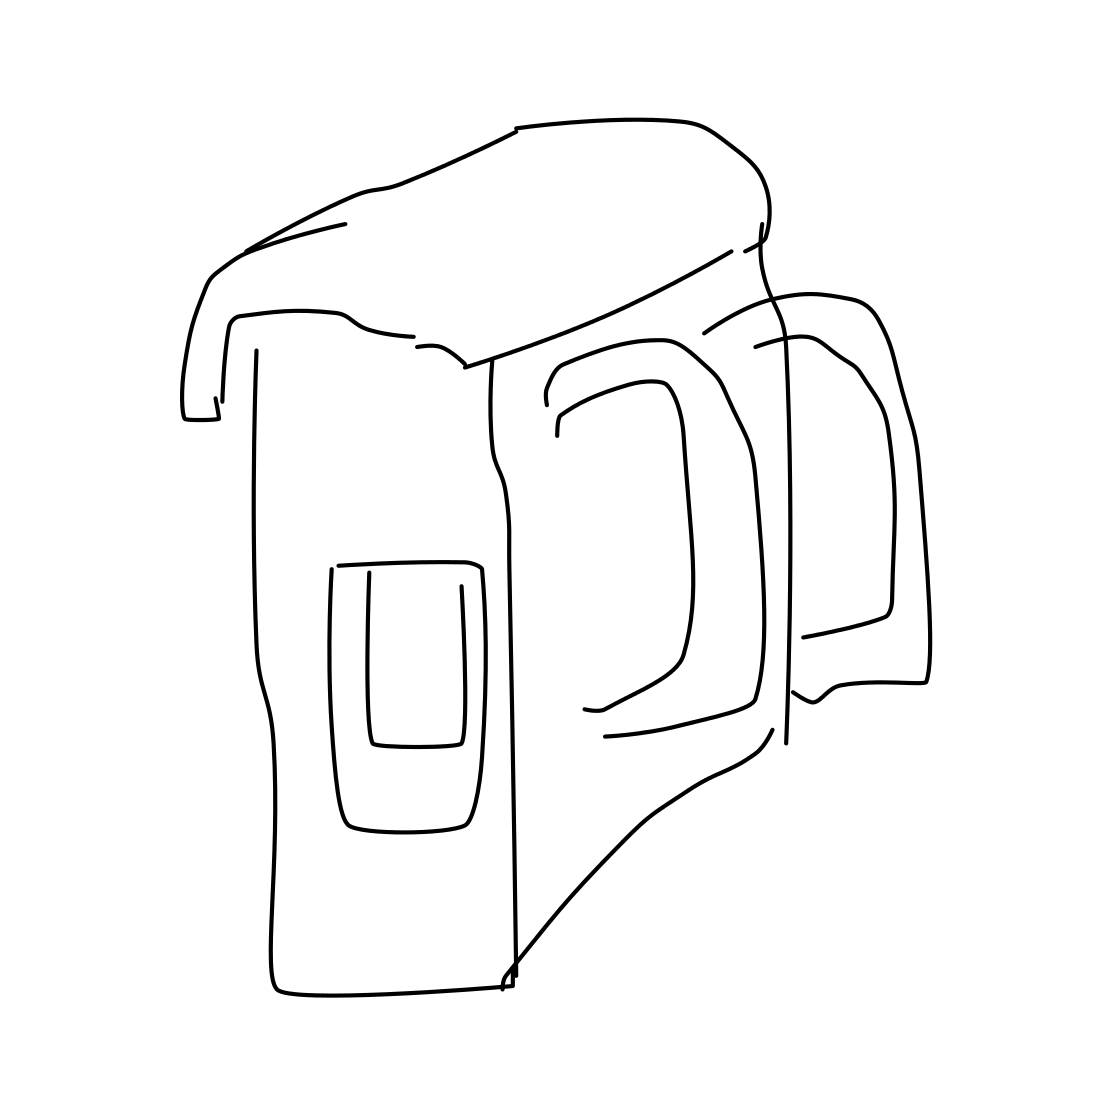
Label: backpack